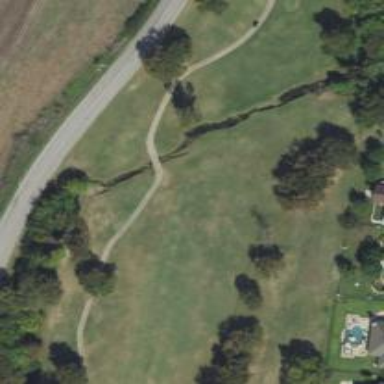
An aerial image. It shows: Golf fairway surrounded by grass.